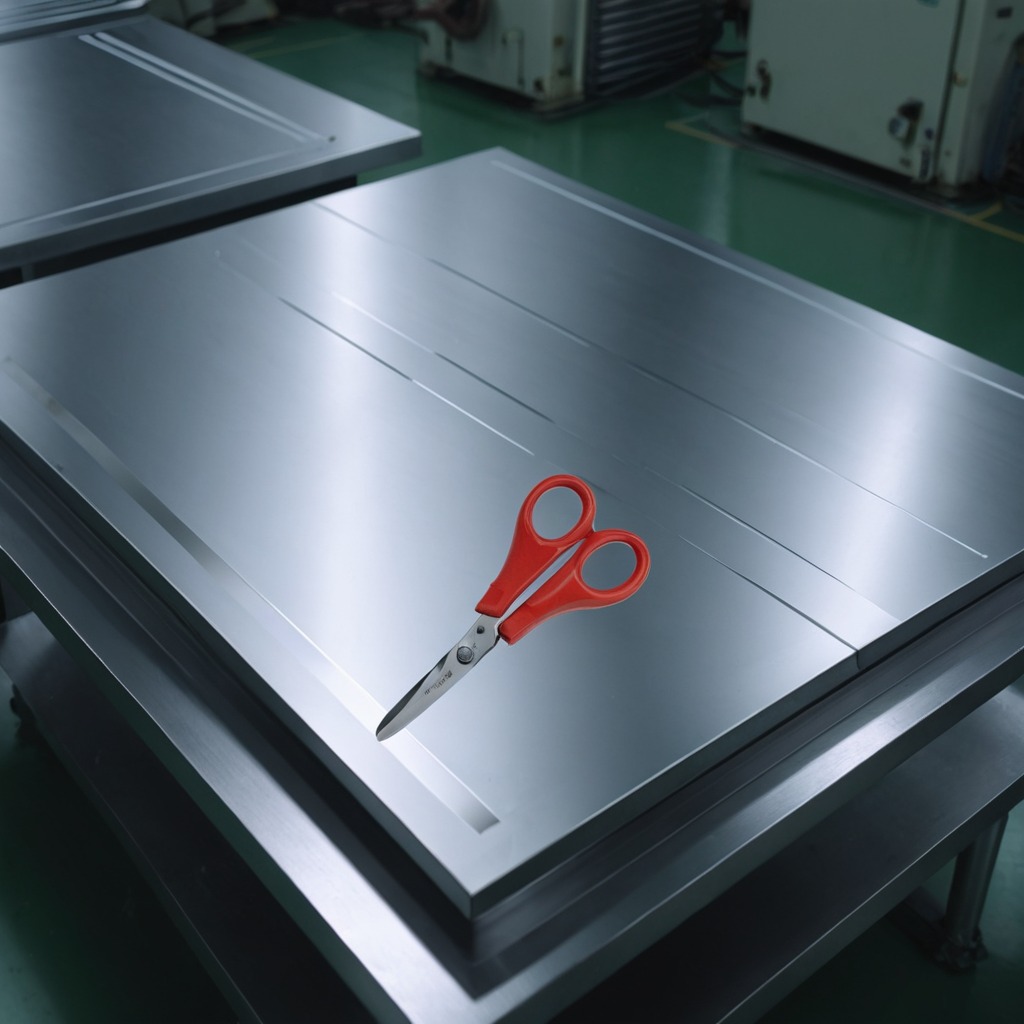
A scissor lies on the metal table.